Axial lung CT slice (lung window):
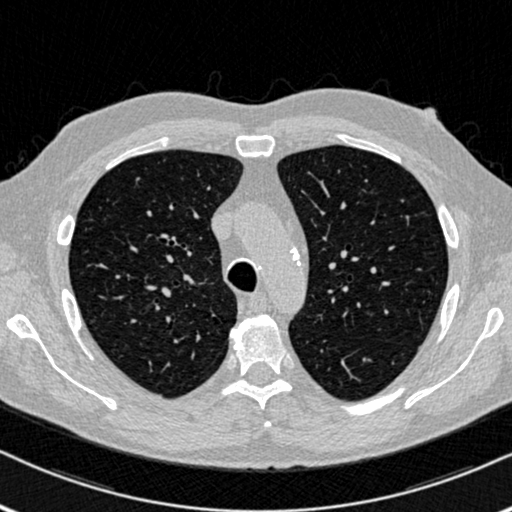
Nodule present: no